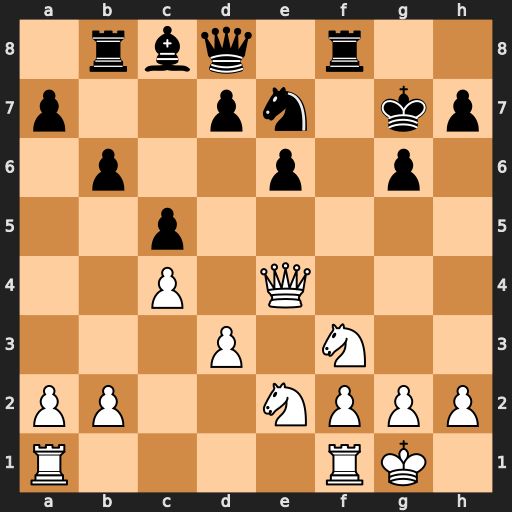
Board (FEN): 1rbq1r2/p2pn1kp/1p2p1p1/2p5/2P1Q3/3P1N2/PP2NPPP/R4RK1
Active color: w
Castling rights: -
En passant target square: -
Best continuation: Qe5+ Kg8 Qxb8